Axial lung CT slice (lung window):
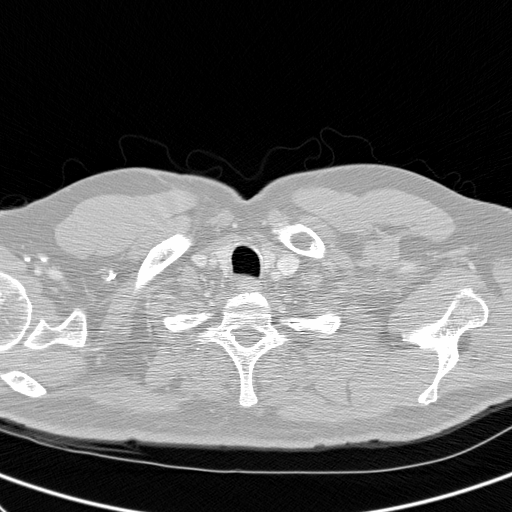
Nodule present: no